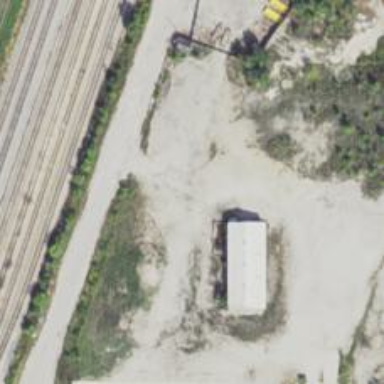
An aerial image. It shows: Abandoned railway spur.